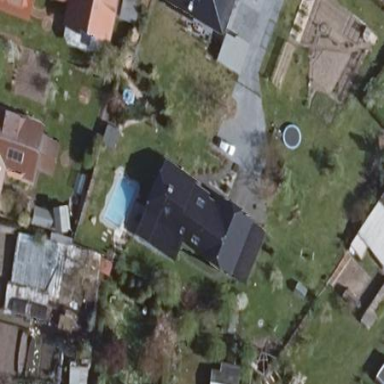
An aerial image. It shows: Simple house.